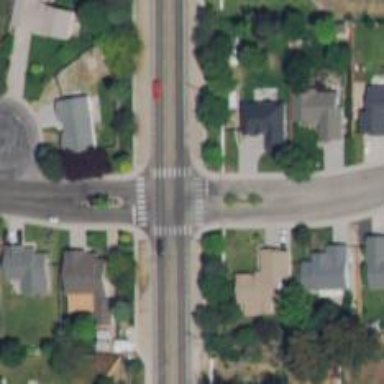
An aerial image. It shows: Marked road crossing.